Question: I design one menu with InterfaceBuilder by xcode5, I am using UIView as menu container, but there are too many menu items, can I make the UIView height to be more large? so I can put these menu items down.

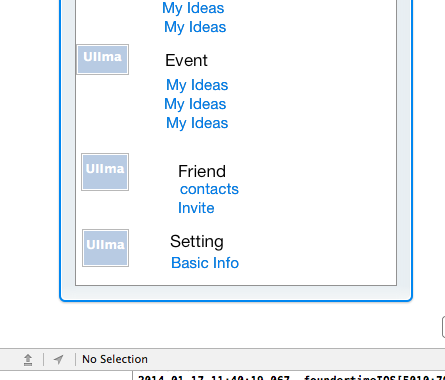
Answer: You can try set the size to freeform and set view height in the

but i suggest you to use UITableView and customize cell, it's more suitable for a scroll menu container.